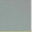
Piece: xx